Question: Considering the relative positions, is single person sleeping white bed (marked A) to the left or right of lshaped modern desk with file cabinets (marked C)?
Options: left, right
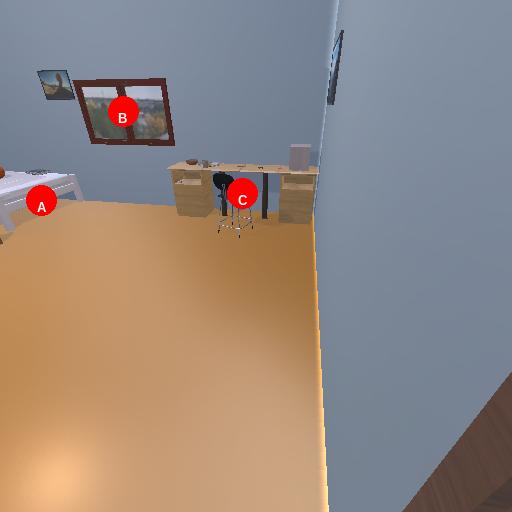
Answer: left